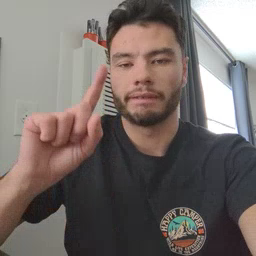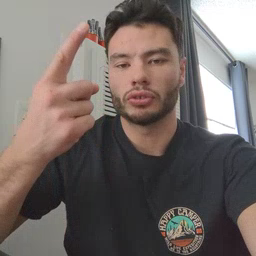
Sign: first